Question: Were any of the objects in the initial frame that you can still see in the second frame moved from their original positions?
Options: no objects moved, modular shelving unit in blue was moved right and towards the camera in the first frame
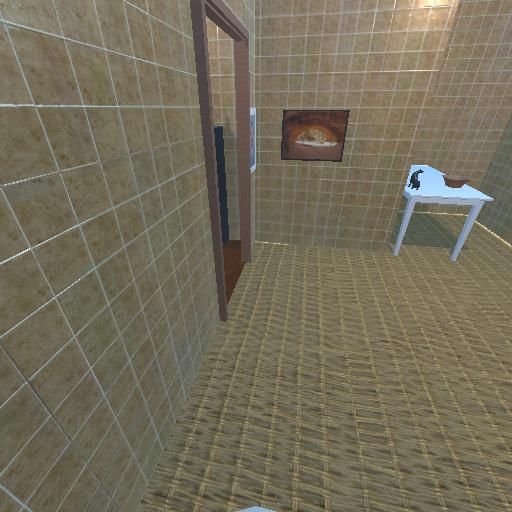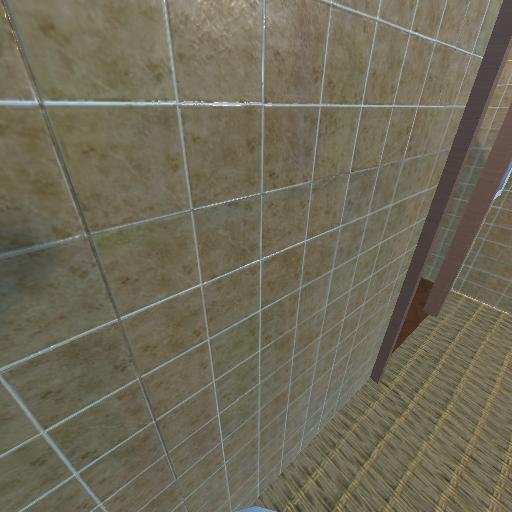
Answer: no objects moved